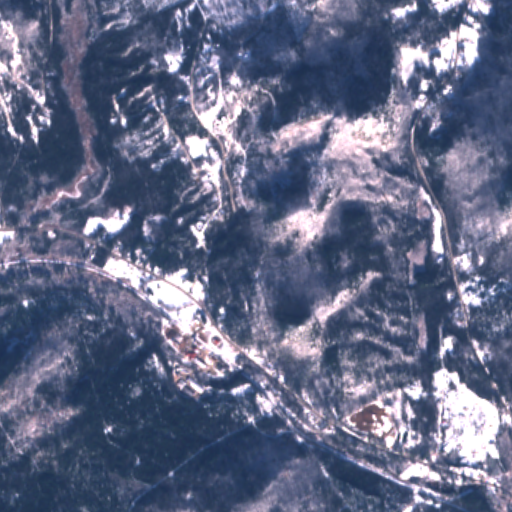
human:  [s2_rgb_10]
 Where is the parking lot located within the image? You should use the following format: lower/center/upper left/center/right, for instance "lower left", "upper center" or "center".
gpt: The parking lot is located in the lower right of the image.
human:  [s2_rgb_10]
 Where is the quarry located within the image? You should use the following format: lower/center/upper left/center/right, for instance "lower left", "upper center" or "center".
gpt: The quarry is located in the lower right of the image.
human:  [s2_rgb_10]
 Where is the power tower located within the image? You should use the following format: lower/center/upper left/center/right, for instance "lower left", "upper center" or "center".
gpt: There is no power tower in the image.